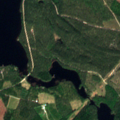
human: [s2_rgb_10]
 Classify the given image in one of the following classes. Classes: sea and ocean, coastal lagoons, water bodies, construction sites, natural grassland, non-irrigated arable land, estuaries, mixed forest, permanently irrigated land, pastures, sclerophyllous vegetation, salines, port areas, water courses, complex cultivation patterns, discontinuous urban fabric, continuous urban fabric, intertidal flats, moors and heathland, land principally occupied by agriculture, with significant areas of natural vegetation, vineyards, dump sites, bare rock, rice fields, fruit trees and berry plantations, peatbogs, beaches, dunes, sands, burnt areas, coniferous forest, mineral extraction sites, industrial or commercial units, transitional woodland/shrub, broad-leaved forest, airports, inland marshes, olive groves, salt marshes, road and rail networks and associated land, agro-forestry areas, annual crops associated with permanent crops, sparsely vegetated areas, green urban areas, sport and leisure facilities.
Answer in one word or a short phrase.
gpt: coniferous forest, mixed forest, transitional woodland/shrub, water bodies